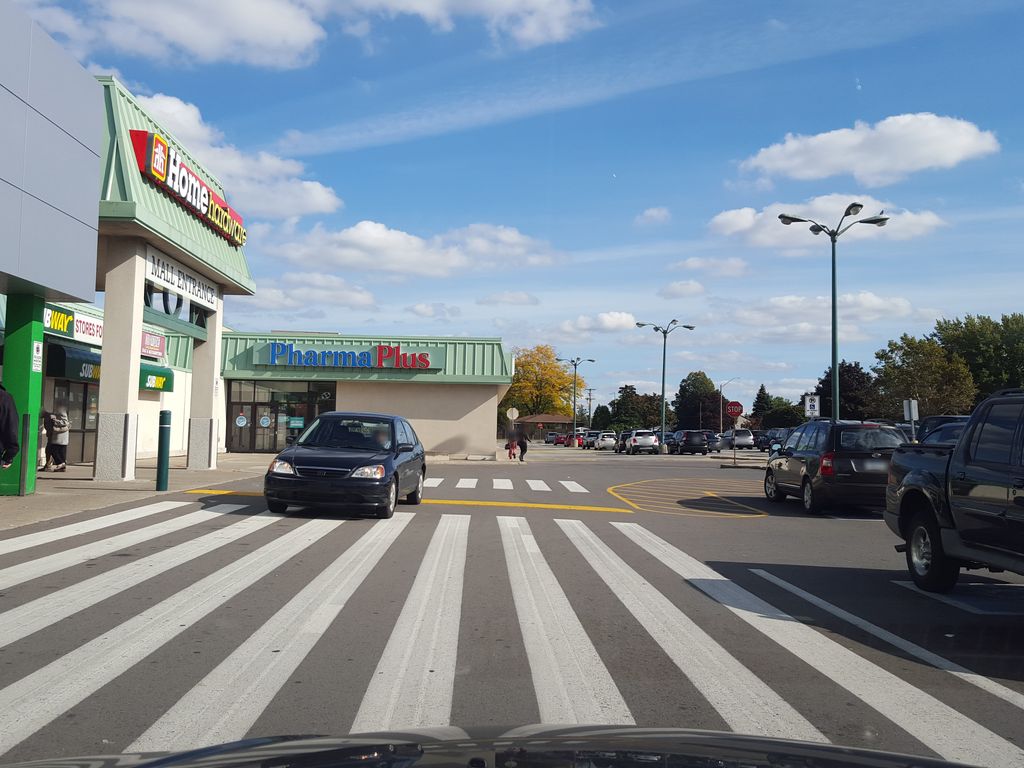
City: hamilton